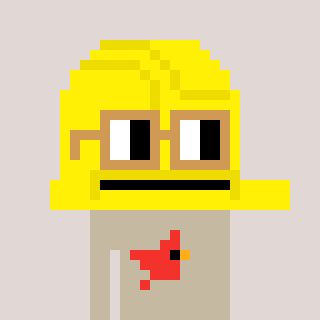
a pixel art character with square brown glasses, a construction helmet-shaped head and a bege-colored body on a warm background